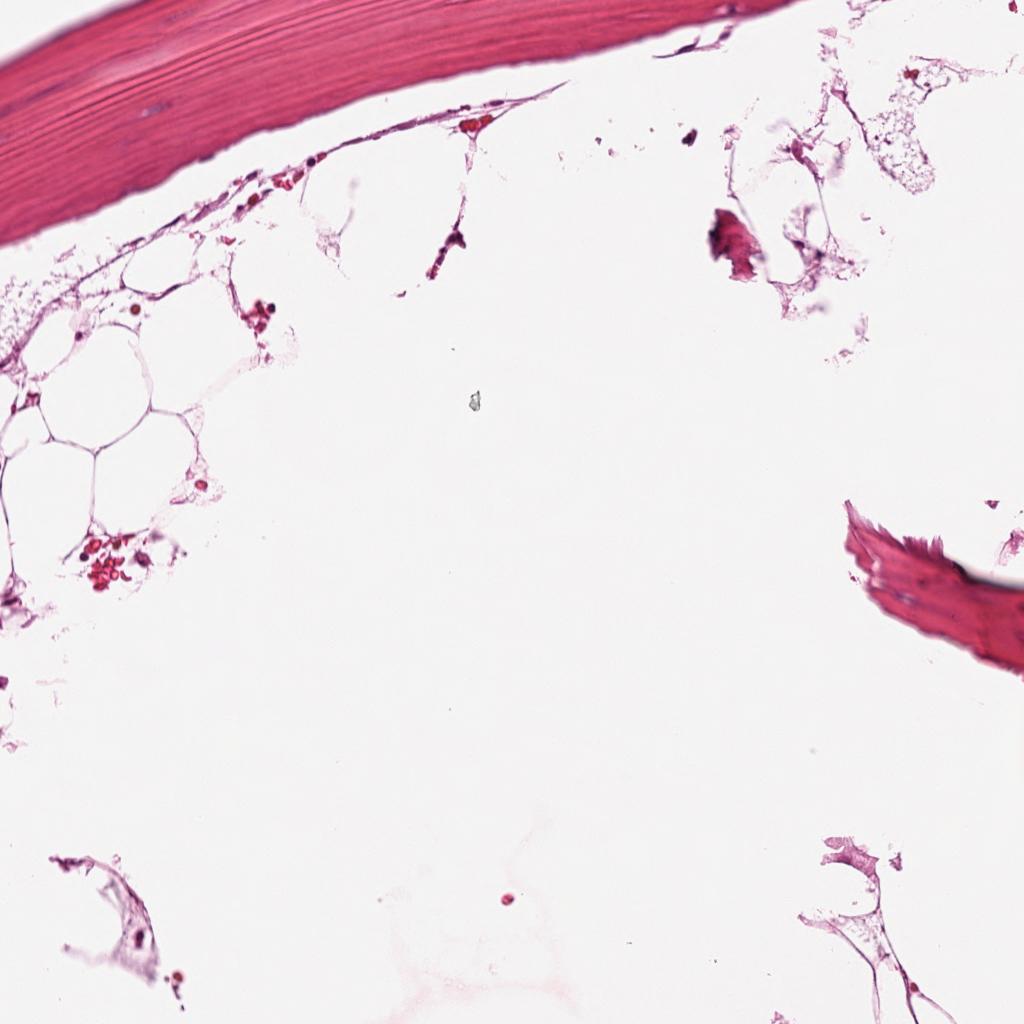
Label: Non-Tumor